Question: I have 2 command buttons as shown,
'''
<h:commandButton action="#{beanOne.getRefreshData}"
image="images/refresh_data.png" alt="#{messages.refresh}"
style="margin-top:8px" />
<h:commandButton action="#{beanTwo.resetFilter}" id="resetFilterBtn"
disabled="#{beanOne.disabledBtn}"
image="images/reset-filter.png" alt="#{messages.reset_filter}"
style="margin-top:8px;margin-left:5px" />
'''
where 'refresh data functionality' which needs to be invoked in the 'Application Logic Phase' is as such,
'''
public String getRefreshData() throws Exception {
try {
LOG.debug("In class OneBean : getRefreshData()");
setDisabledBtn(true);
// Some business logic code goes here
} catch (Exception e) {
throw e;
}
finally{
}
return IConstants.SUCCESS;
}
'''

The 'RESET FILTER' button needs to be disabled as soon as user clicks on 'REFRESH DATA' and after the 'refresh data functionality' has been processed in the backing bean, only then it('RESET FILTER') needs to be enabled.
Any suggestions?
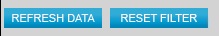
Answer: So, you want to disable it before the request is sent. Your current attempt only disables it after the response associated with the request is returned. This is indeed too late.
Throw some JavaScript into the game to achieve that.
'''
<h:commandButton ... onclick="document.getElementById('form:resetFilterBtn').disabled=true" />
<h:commandButton id="resetFilterBtn" ... />
'''
It will "automagically" be re-enabled when the page refreshes as response to the form submit request. In case you're actually using ajax, then make sure that the disabled button is covered by ajax update.
---
As per comments, I just used this form and bean on a further blank project with most minimal configuration (and only one dummy image file).
'''
<h:form id="form">
<h:commandButton id="one" image="test.png" action="#{bean.sleep}"
onclick="document.getElementById('form:other').disabled=true" />
<h:commandButton id="other" image="test.png" action="#{bean.sleep}" />
</h:form>
'''
'''
@ManagedBean
@RequestScoped
public class Bean {
public void sleep() throws Exception {
Thread.sleep(2000);
}
}
'''
To be sure, I also added this CSS to the test page because it was in Firefox not immediately visually visible if the button was disabled (although it was visible in the DOM inspector):
'''
<style>input[disabled] { border: 5px solid red; }</style>
'''
It also works properly.